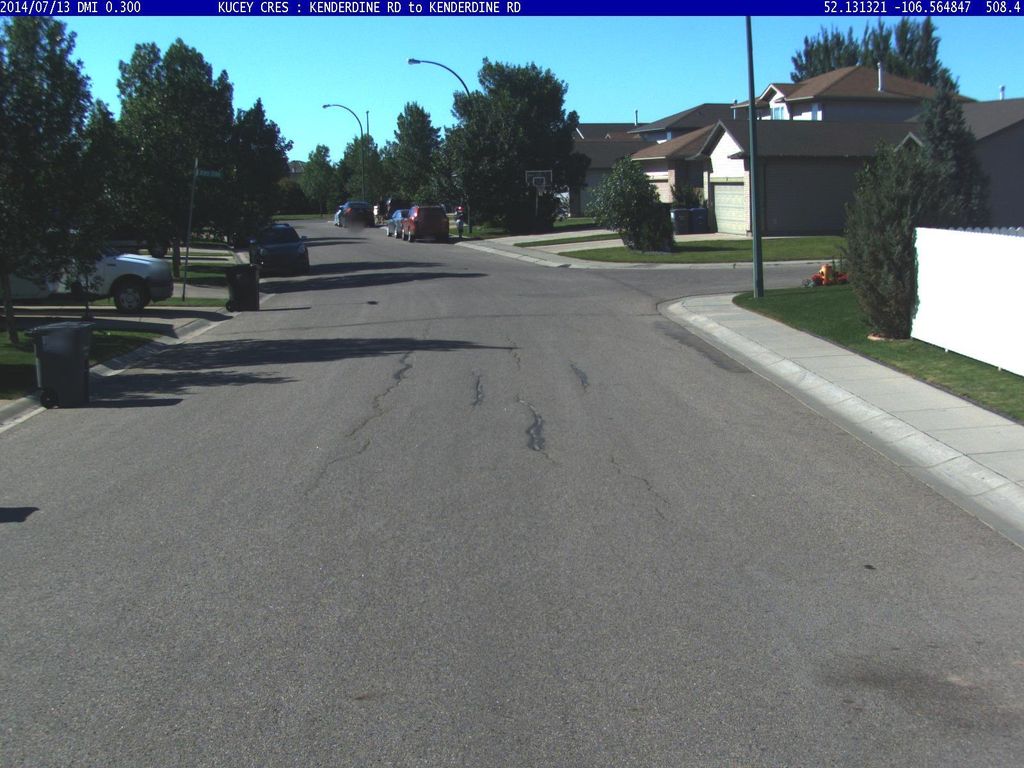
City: saskatoon